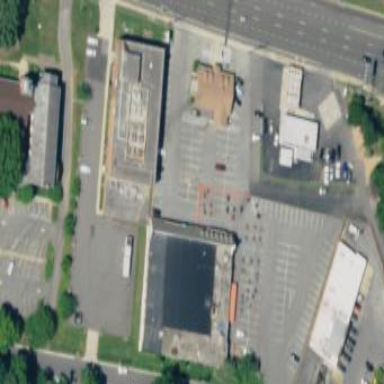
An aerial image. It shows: Retail area.